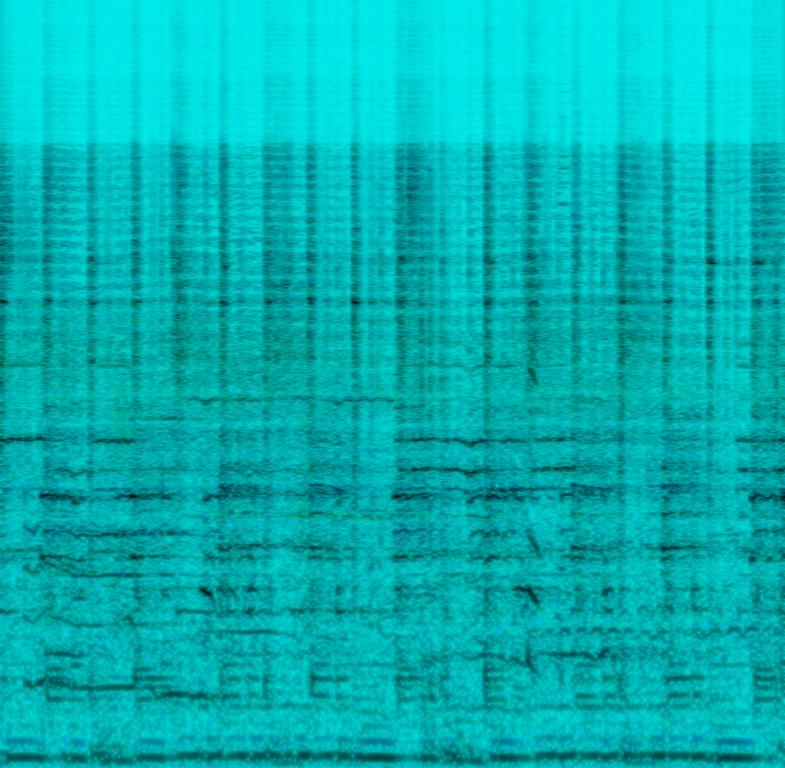
The low quality recording features a reggae song sung by emotional male vocalists, followed by percussive elements, groovy bass, offbeat electric guitar and organ chords. There are some crowd noises in the background. The audio is crackling, making it low quality, but regardless it sounds easygoing.